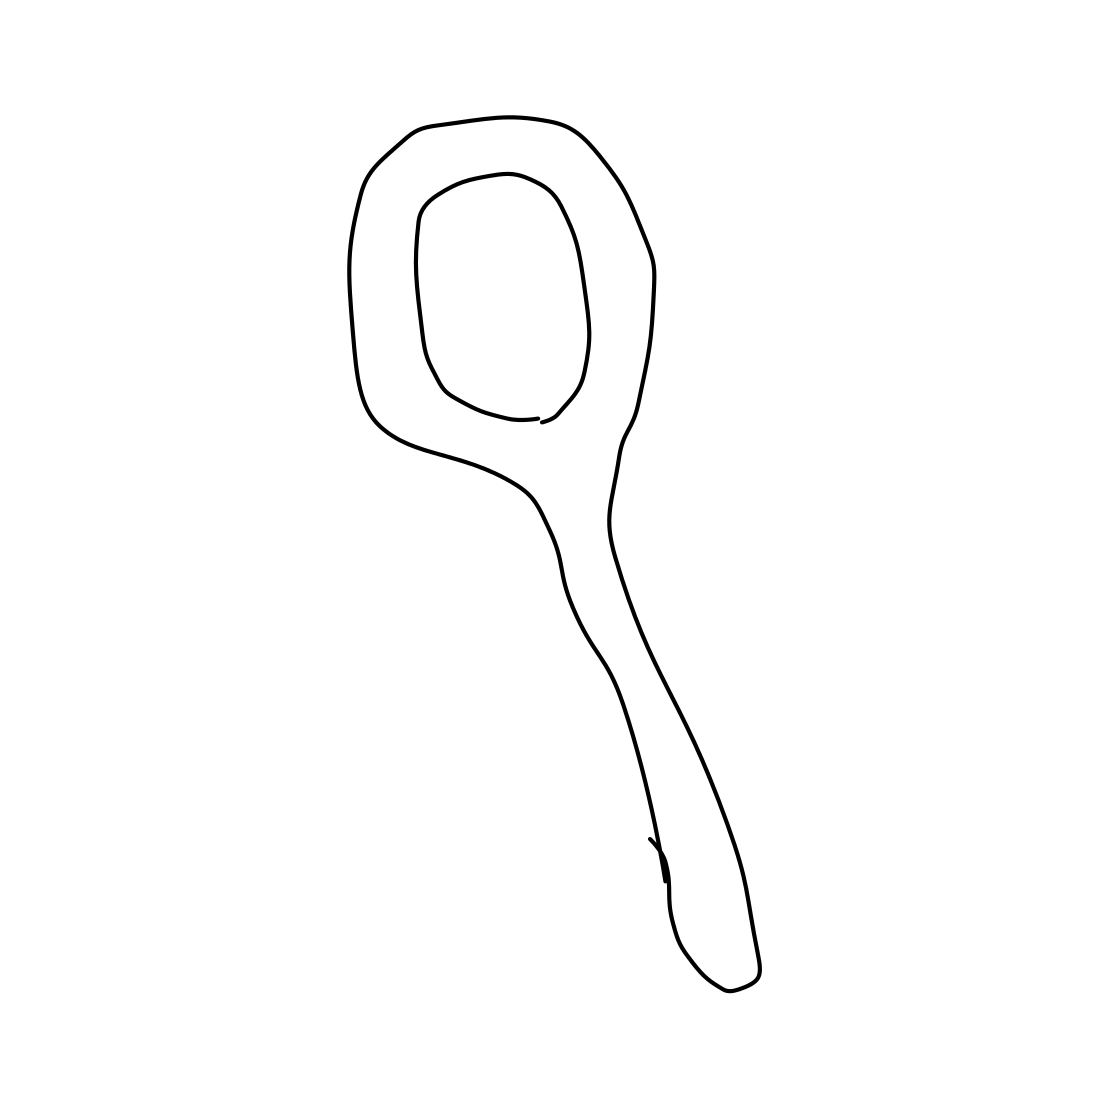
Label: spoon